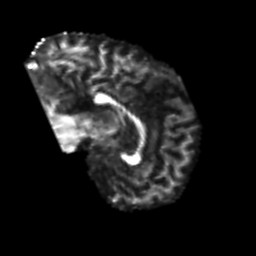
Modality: FA
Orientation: sagittal
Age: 50
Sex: male
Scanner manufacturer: siemens
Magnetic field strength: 3 T
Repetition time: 4.987 s
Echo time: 0.0792 s